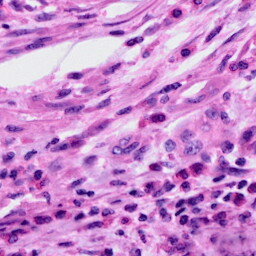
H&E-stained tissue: Cervix